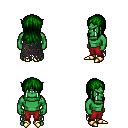
a pixel art fantasy rpg character, male body template, orc, green skin, black tattered cape, red pants, green unkempt hairstyle, gold boots, four views (front, back, left, right), 2x2 character sprite sheet, small pixel art, hard edges, no anti-aliasing